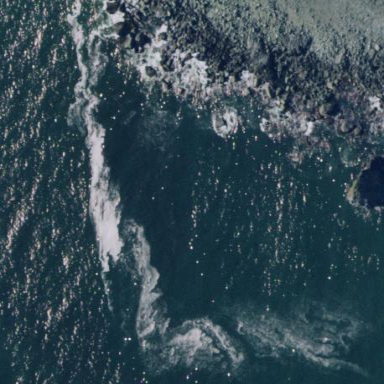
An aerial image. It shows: Natural rock reef.